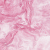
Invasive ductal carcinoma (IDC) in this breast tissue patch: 0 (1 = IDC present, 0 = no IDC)